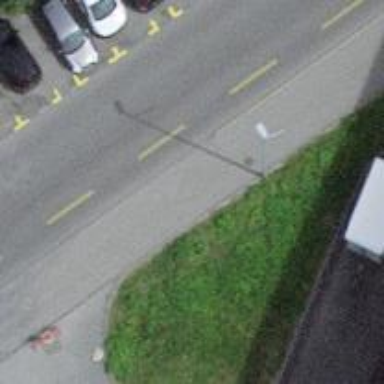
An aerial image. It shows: Bus stop with platform for public transport.